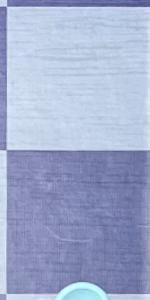
Label: Empty